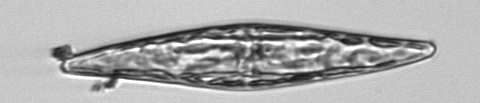
Label: Pleurosigma